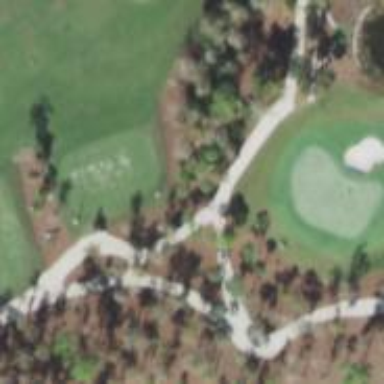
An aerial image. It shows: Service road used as golf cart path.